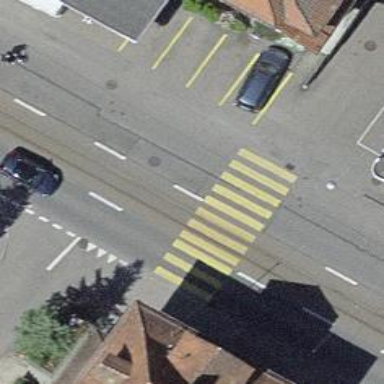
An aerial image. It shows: Uncontrolled crossing where road and tram railway intersect.